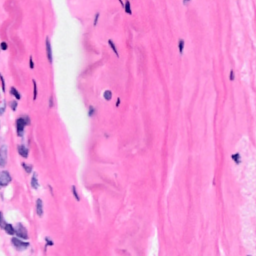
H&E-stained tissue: Breast